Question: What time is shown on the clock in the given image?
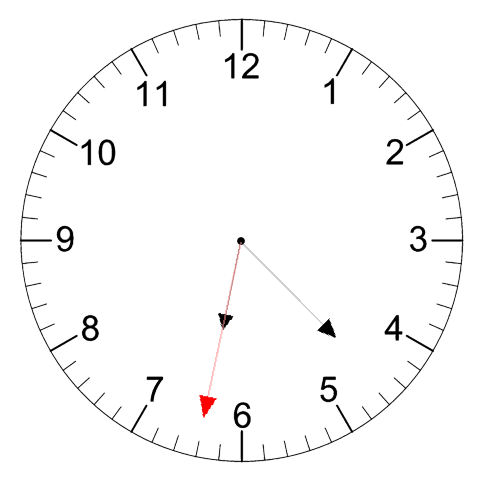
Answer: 06:22:32